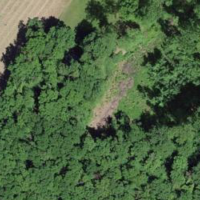
EUNIS habitat code: 41
Species observed at this site:
Lathyrus vernus